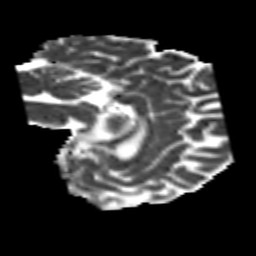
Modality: MD
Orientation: sagittal
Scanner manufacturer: siemens
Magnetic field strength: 3 T
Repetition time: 6.8 s
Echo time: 0.093 s